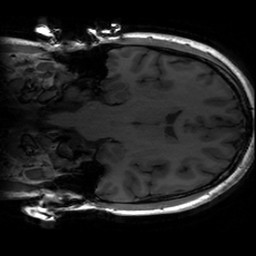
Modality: T1w
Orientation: coronal
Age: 19
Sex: female